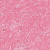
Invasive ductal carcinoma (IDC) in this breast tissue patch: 0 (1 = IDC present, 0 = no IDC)